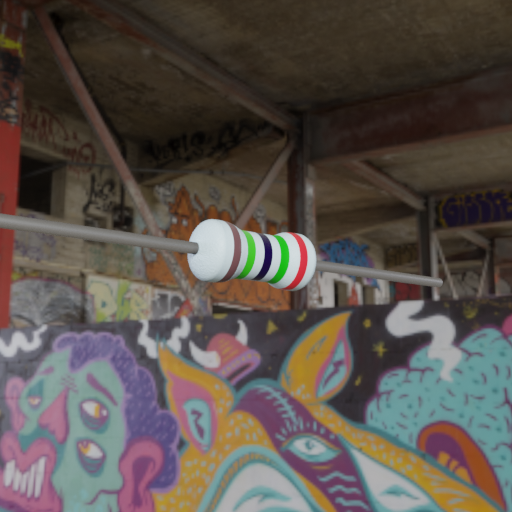
Resistor colour bands (in order): brown, green, black, green, red